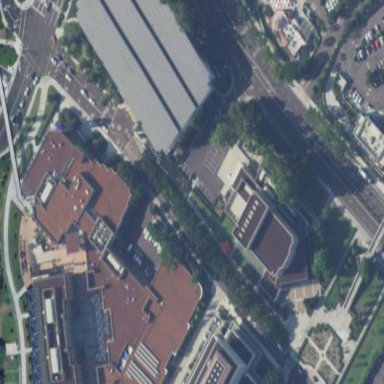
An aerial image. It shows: View of university building.